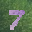
Label: 7